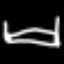
Label: bed